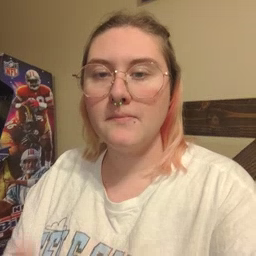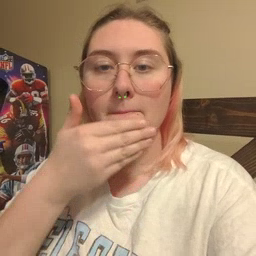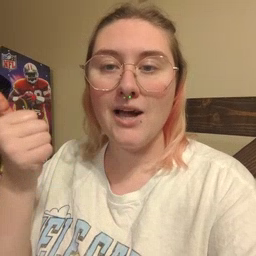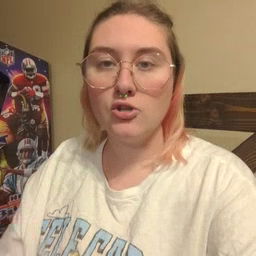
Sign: better